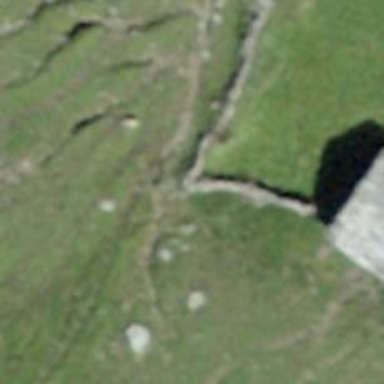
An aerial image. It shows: Dry stone wall barrier.